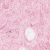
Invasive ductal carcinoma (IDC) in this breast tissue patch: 0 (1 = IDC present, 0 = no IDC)